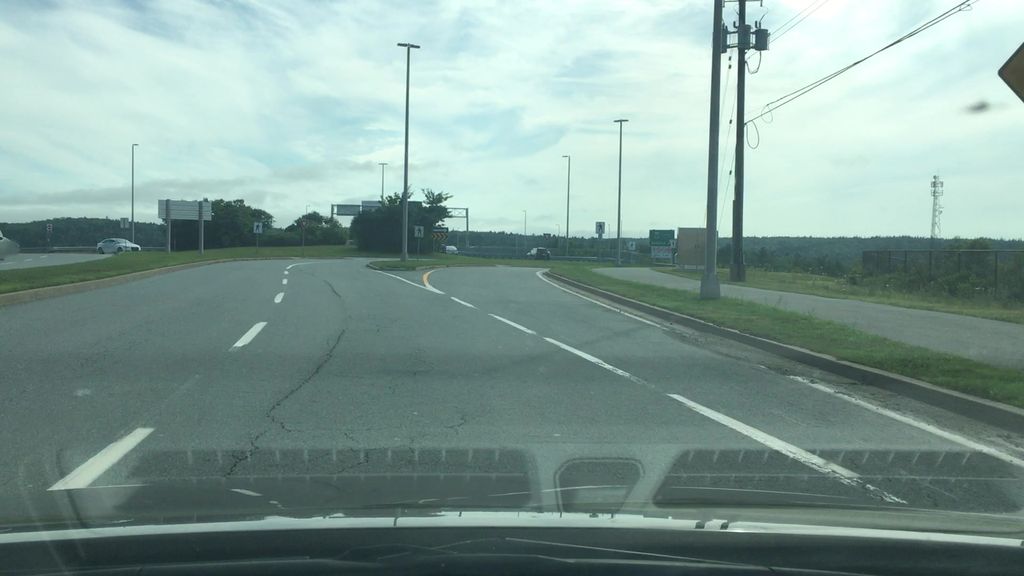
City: halifax